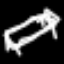
Label: bed